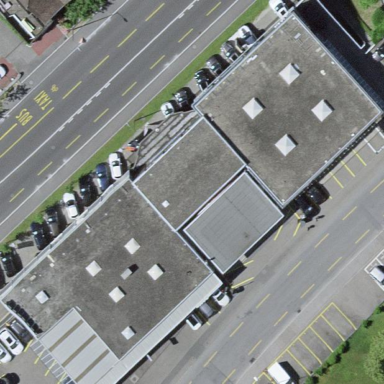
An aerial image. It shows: Industrial building with flat roof.